Question: i have put in a css box colored red and for some reason the very bottom left is cut off is there an explanation
(picture below)
'''
<!DOCTYPE html PUBLIC "-//W3C//DTD XHTML 1.0 Transitional//EN" "http://www.w3.org/TR/xhtml1/DTD/xhtml1-transitional.dtd">
<html xmlns="http://www.w3.org/1999/xhtml">
<head>
<meta http-equiv="Content-Type" content="text/html; charset=utf-8" />
<title>Untitled Document</title>
<script src="http://cdn.jquerytools.org/1.2.4/full/jquery.tools.min.js"></script>
<style type="text/css">
<!--
#test {
background-color: #F00;
height: 375px;
width: 69%;
}
.imz{
margin-bottom:-1%;
}
-->
</style></head>
<body>
<!-- the tabs -->
<span class="tabs">
<a href="#"><img src="../../images/security_tabs.png" class="imz" style="float: left;" /></a>
<a href="#"><img src="../../images/security_tabs.png" class="imz" /></a>
<a href="#"><img src="../../images/security_tabs.png" class="imz" /></a>
</span>
<div id="test">
<!-- tab "panes" -->
<div class="panes">
<div>First tab content. Tab contents are called "panes"</div>
<div>Second tab content</div>
<div>Third tab content</div>
</div>
<div id="test">
</div>
<!-- This JavaScript snippet activates those tabs -->
<script>
// perform JavaScript after the document is scriptable.
$(function() {
// setup ul.tabs to work as tabs for each div directly under div.panes
$("span.tabs").tabs("div.panes > div");
});
</script>
</body>
</html>
'''

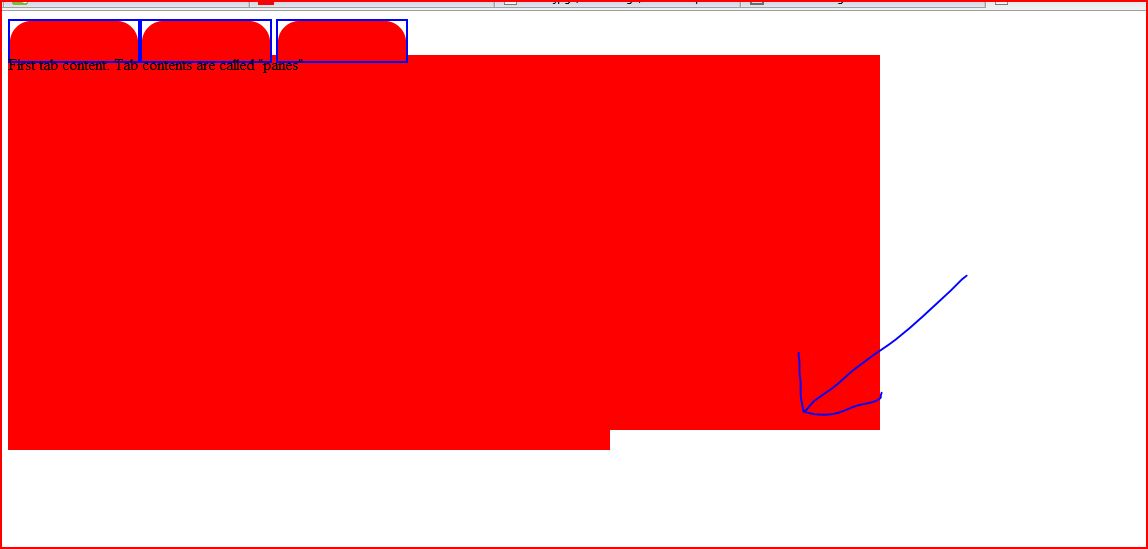
Answer: You've a second '<div id="test">'. Get rid of it.